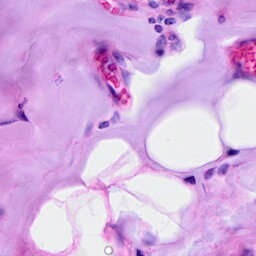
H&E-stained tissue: Breast